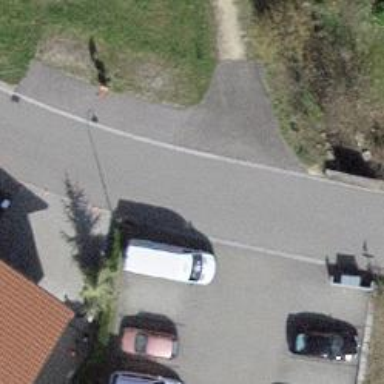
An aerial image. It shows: Bus stop with stop position for public transport.